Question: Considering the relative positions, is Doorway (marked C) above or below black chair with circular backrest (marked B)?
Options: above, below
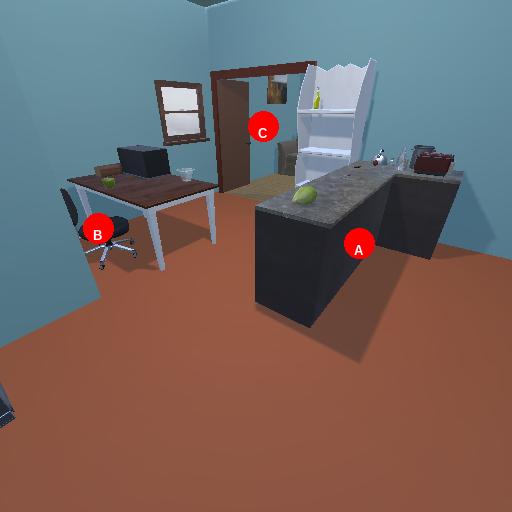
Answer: above